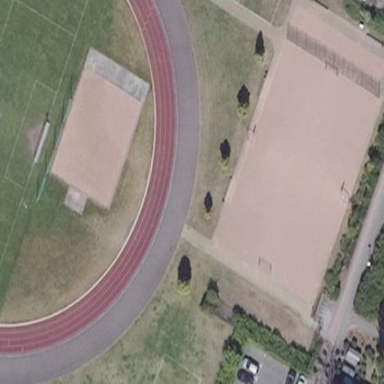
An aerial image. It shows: Pitch with earth surface for leisure land activities.